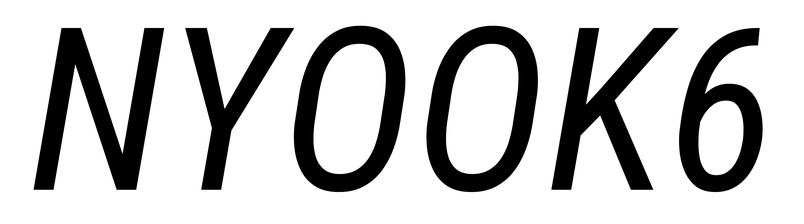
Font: Roboto-Italic_Condensed_Italic